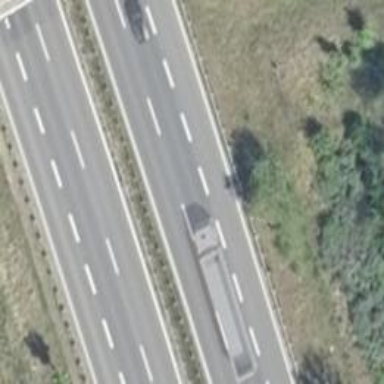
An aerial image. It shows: Trunk highway designated for motor vehicles.